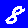
Digit: 8